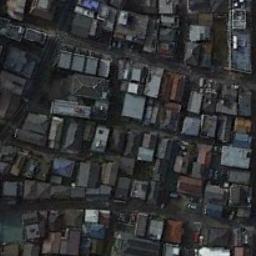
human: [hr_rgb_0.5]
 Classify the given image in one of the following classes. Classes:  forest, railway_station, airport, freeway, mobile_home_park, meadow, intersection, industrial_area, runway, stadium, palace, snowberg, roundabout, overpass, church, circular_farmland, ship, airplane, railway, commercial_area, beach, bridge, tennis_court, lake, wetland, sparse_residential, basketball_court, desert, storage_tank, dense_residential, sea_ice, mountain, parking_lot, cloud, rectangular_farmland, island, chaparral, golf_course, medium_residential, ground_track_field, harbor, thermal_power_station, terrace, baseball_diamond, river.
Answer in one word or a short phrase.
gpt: dense_residential